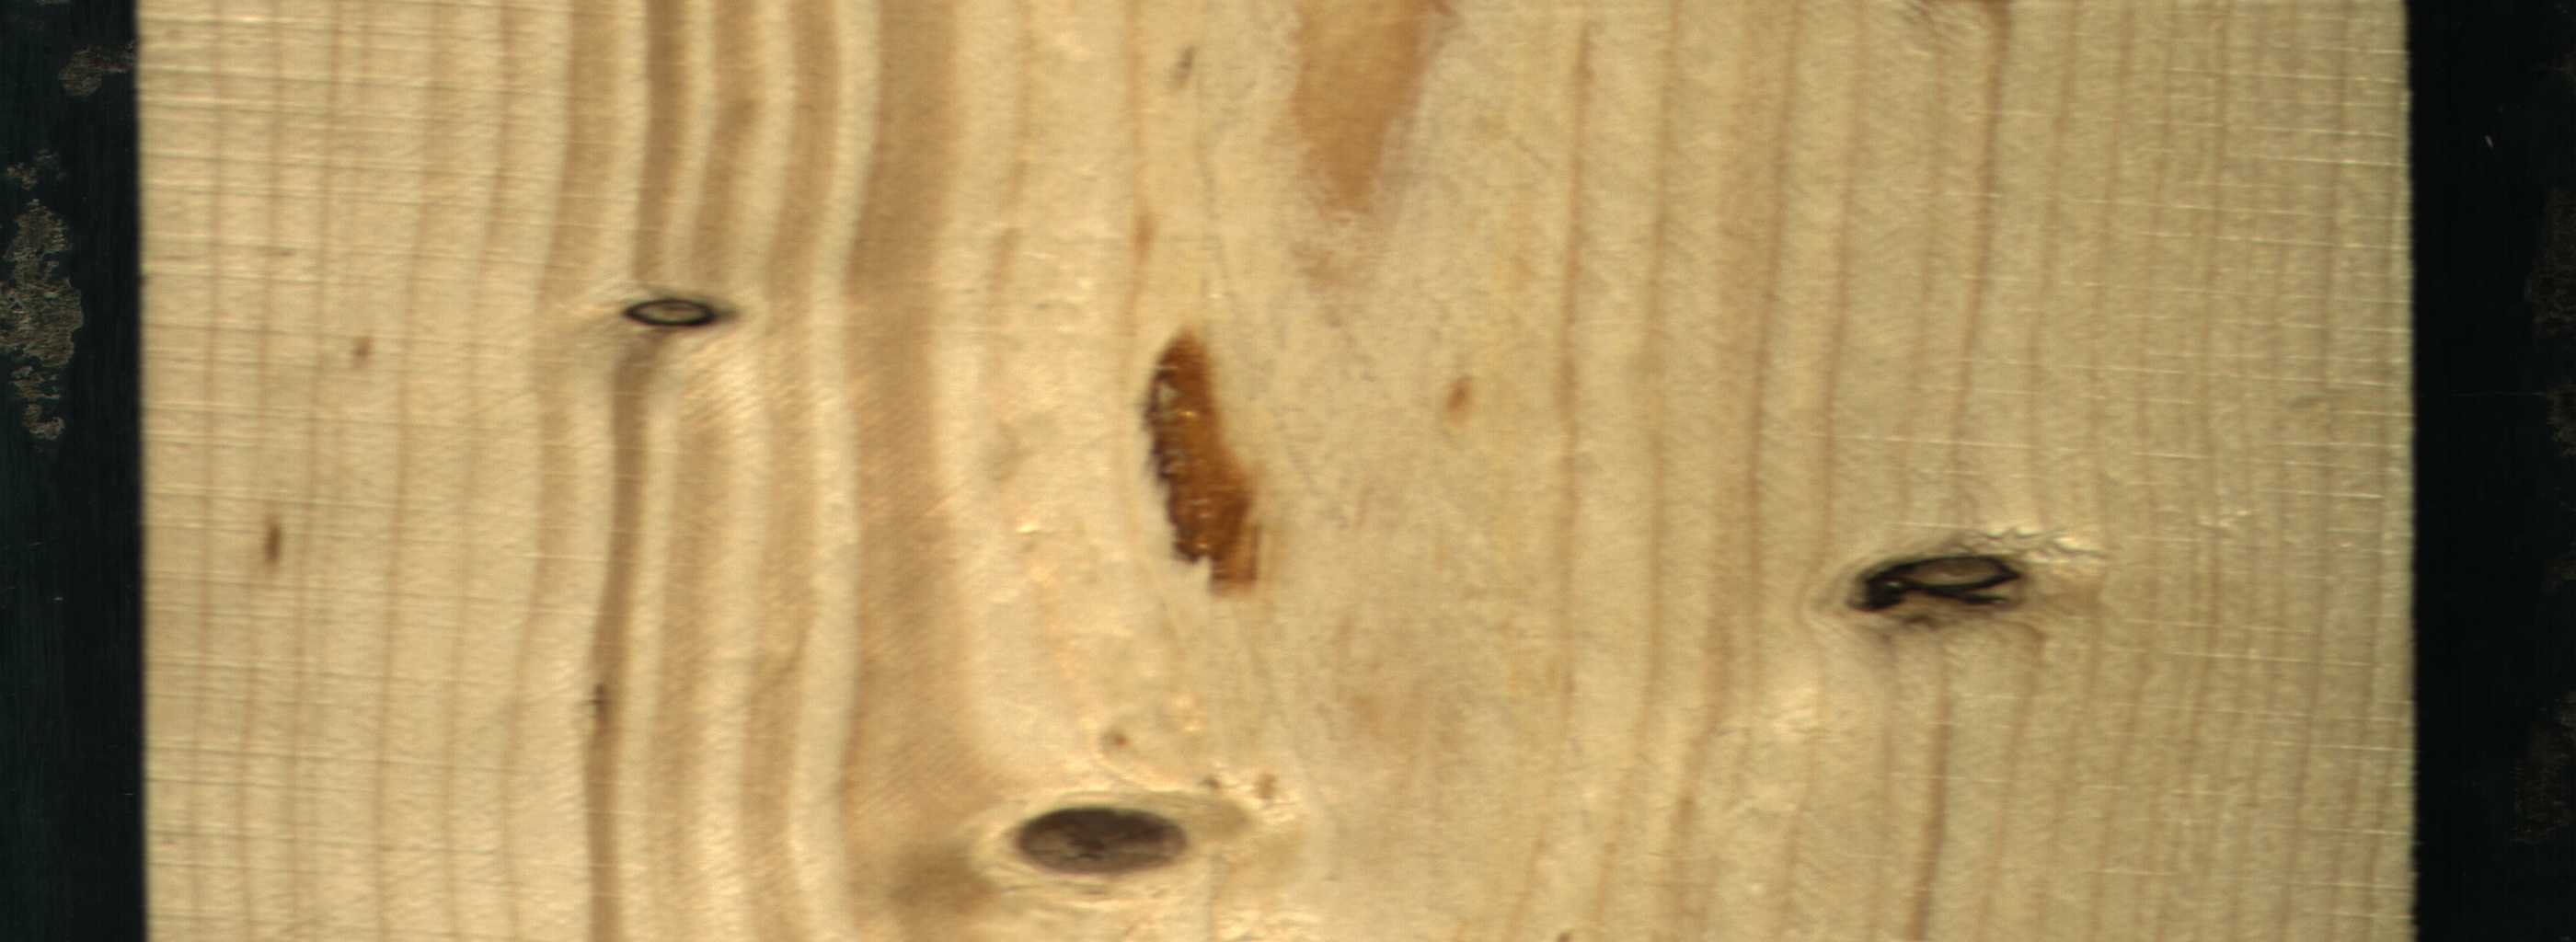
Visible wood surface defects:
resin
Dead_Knot
Dead_Knot
Dead_Knot